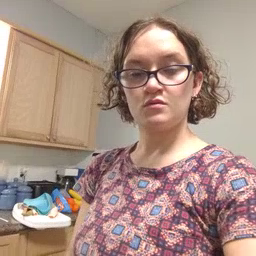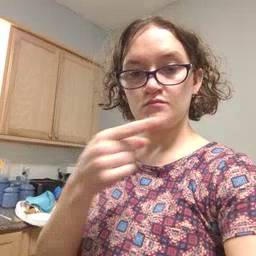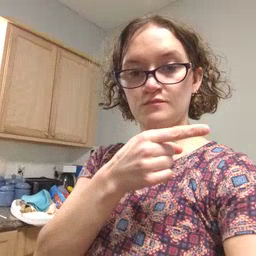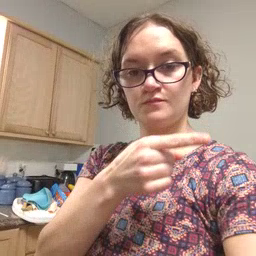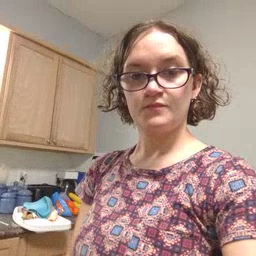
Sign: hesheit